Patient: sex M, age 65
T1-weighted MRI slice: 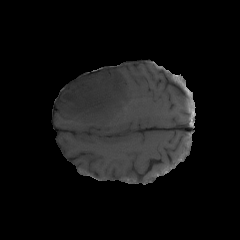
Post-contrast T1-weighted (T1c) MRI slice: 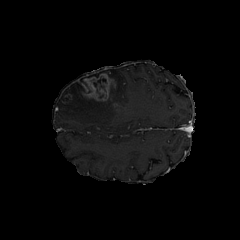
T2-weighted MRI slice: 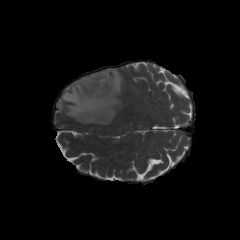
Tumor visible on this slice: yes
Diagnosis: Glioblastoma, IDH-wildtype
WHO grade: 4